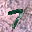
Label: 7